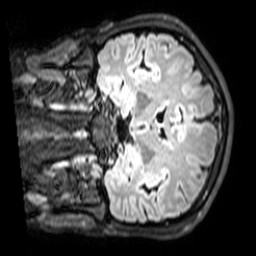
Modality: T1w
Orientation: coronal
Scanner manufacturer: philips
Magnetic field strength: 3 T
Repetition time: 4.8 s
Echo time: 0.2586 s